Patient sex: M
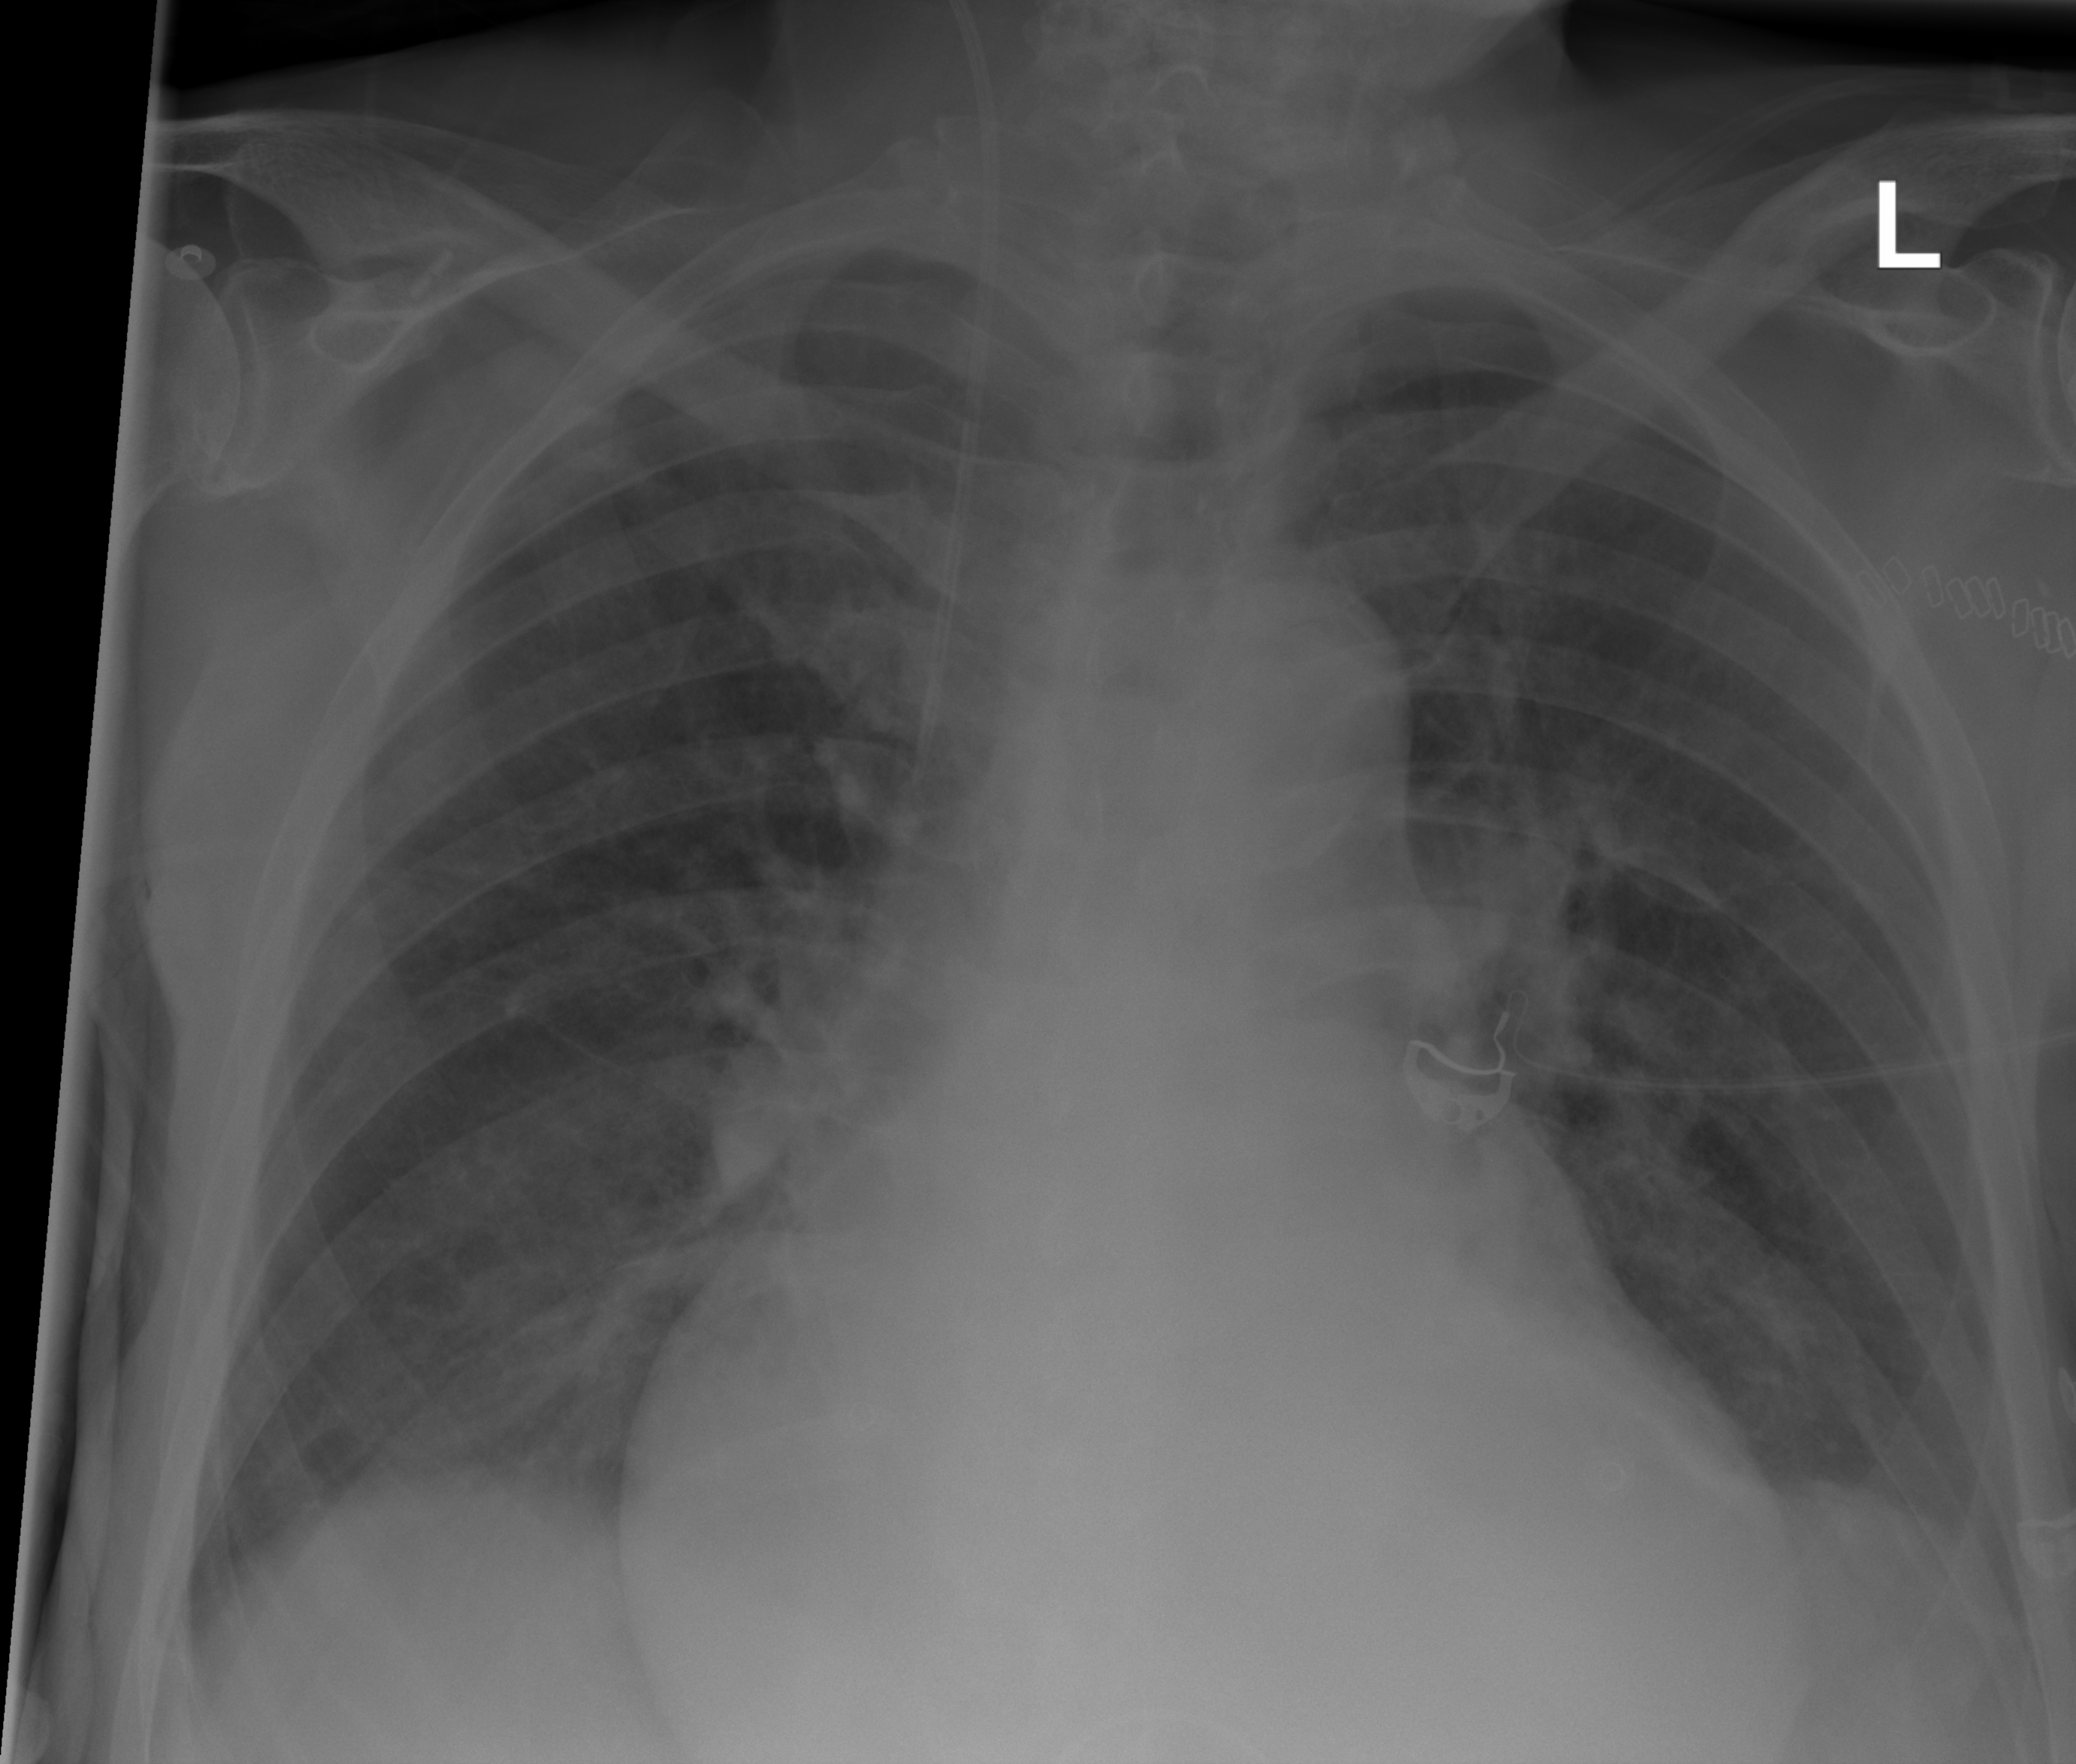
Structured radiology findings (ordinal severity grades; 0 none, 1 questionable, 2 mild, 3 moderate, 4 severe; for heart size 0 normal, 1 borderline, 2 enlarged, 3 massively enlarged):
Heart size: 2
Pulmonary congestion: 0
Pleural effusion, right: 2
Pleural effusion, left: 2
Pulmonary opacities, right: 0
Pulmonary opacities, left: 0
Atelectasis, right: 2
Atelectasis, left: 2